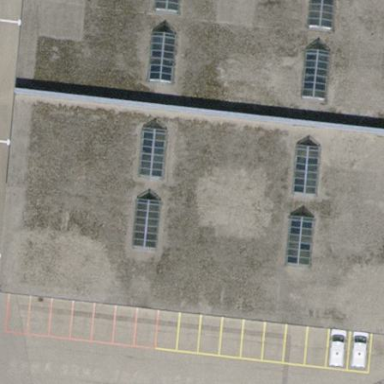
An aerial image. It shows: Industrial building with flat roof.